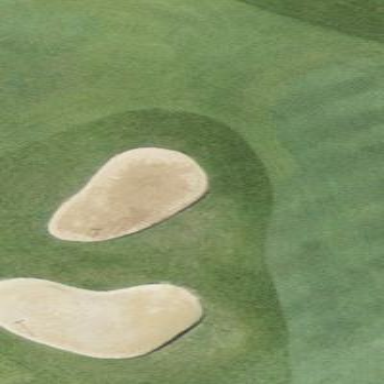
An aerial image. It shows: Golf bunker.